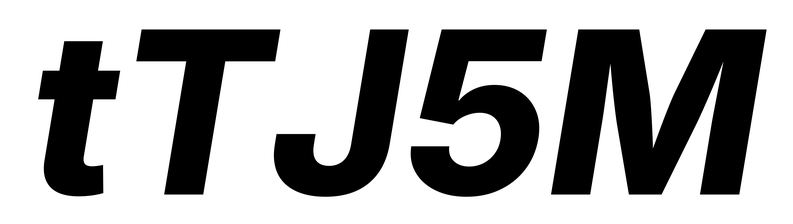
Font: Inter-Italic_ExtraBold_Italic